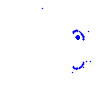
Particle: electron